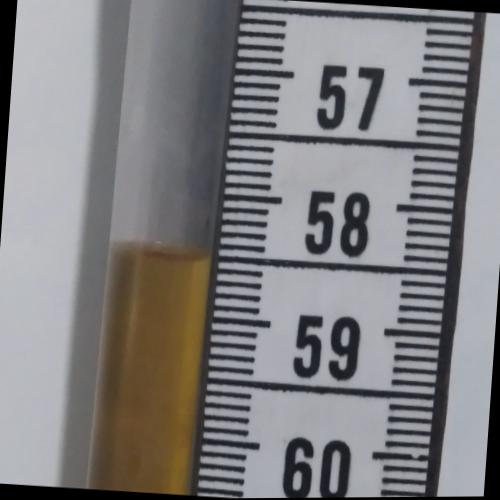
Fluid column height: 58.5 cm